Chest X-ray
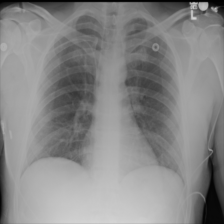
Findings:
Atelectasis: negative
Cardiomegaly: negative
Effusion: negative
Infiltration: negative
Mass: negative
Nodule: negative
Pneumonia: negative
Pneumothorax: negative
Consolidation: negative
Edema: negative
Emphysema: negative
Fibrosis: negative
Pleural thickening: negative
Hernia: negative